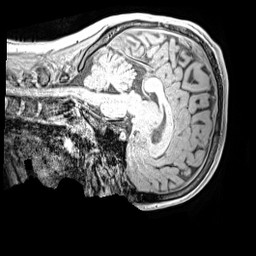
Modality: MP2RAGE
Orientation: sagittal
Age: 11
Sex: male
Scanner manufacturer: siemens
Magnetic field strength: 3 T
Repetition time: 4 s
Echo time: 0.00299 s